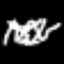
Label: squiggle